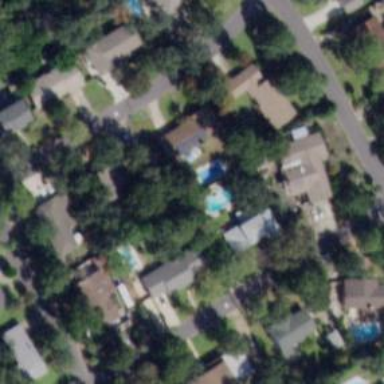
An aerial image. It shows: Residential area composed of single-family homes.